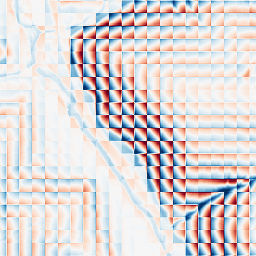
Category: wavelet
Decomposition family: wavelet_dwt
Decomposition parameters: wavelet: haar
level: 4
Upsampling method: quartic
Upsampling parameters: scale: 8
Upsampling scale: 8